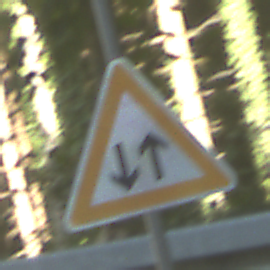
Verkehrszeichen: Gegenverkehr
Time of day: MorningAfternoon
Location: Outdoor (Nature)
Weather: Clear
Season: NotSpecified
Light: Natural